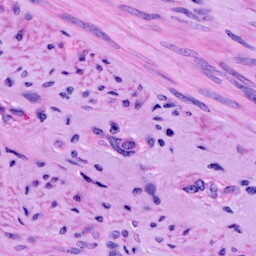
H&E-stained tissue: Cervix